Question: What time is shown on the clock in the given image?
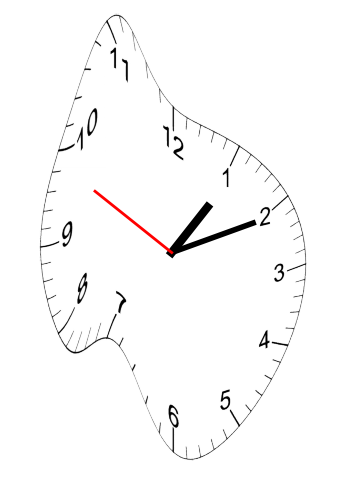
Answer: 01:10:49